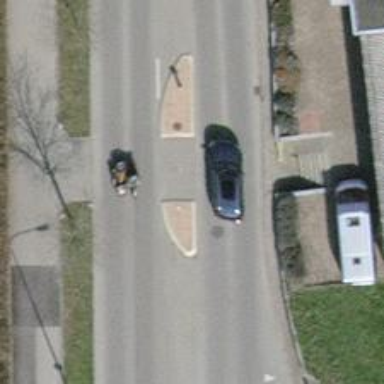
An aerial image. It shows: Unmarked crossing with pedestrian island.